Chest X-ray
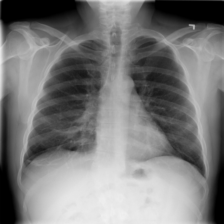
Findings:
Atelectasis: positive
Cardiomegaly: negative
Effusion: negative
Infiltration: negative
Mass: negative
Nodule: negative
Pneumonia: negative
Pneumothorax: negative
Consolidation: negative
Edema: negative
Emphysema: negative
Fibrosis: negative
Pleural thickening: negative
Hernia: negative